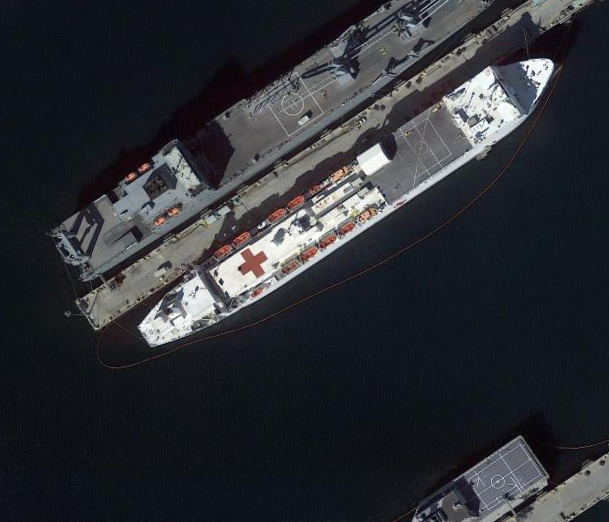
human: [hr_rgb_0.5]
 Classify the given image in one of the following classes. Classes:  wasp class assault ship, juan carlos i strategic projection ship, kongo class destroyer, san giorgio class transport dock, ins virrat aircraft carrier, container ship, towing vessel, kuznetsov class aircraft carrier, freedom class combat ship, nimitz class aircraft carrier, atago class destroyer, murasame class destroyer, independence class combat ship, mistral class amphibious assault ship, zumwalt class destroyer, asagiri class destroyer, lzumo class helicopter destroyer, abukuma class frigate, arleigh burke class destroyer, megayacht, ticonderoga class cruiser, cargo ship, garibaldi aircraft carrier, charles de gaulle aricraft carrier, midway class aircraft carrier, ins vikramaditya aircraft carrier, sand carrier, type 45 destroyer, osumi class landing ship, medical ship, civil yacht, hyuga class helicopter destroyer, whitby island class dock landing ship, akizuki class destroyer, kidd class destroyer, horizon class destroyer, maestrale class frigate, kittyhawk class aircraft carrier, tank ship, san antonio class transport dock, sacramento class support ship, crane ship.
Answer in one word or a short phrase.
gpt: Medical ship